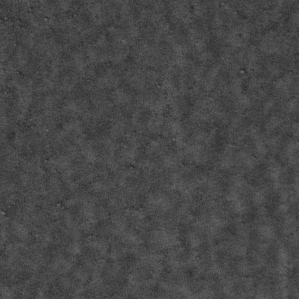
Label: frost